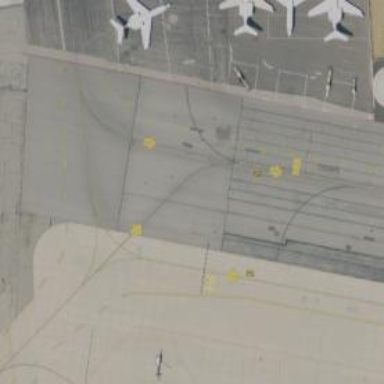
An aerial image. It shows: Image of taxiway at airport.